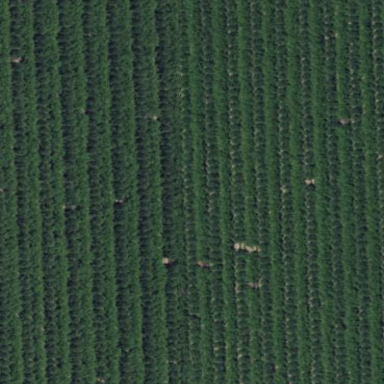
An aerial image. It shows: Orchard filled with almond trees.